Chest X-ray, PA view. Patient: 47 years old, sex M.
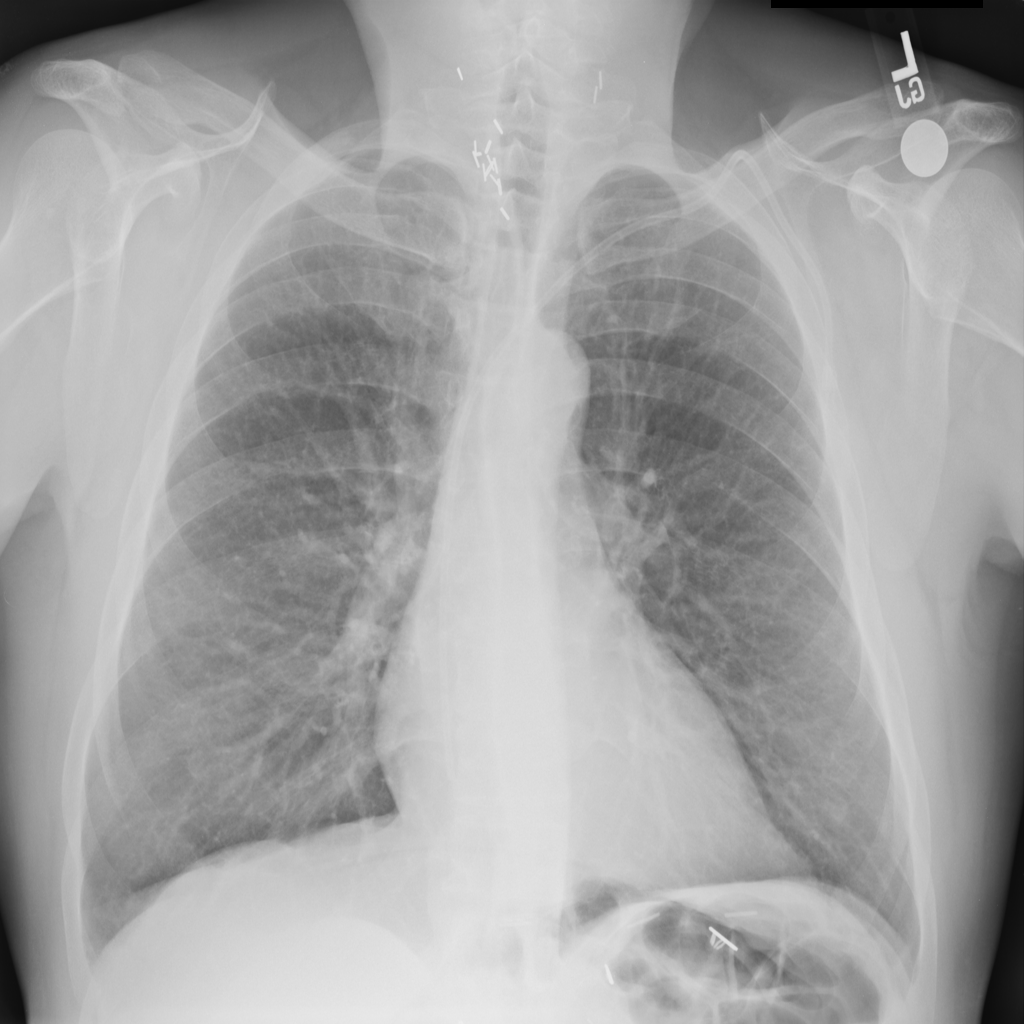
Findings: No Finding